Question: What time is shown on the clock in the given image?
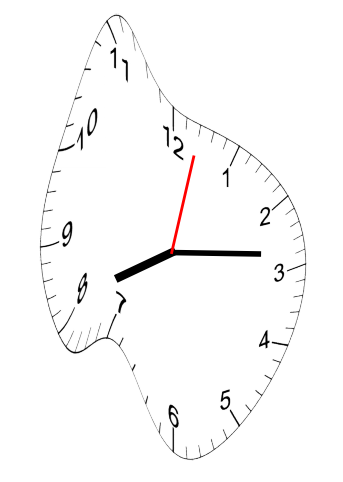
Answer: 08:14:02